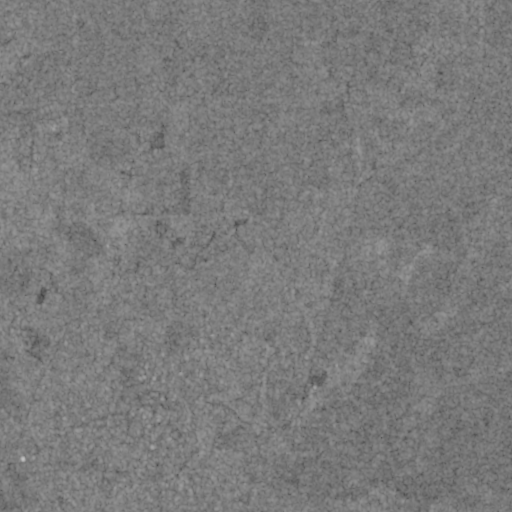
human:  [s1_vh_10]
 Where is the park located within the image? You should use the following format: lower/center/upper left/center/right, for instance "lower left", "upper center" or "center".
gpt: The park is located in the lower left of the image.
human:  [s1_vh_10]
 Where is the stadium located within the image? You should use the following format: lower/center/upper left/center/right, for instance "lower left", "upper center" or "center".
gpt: The stadium is located in the lower left of the image.
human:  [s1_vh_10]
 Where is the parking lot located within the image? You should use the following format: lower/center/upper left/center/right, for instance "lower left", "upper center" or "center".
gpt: There is no parking lot in the image.

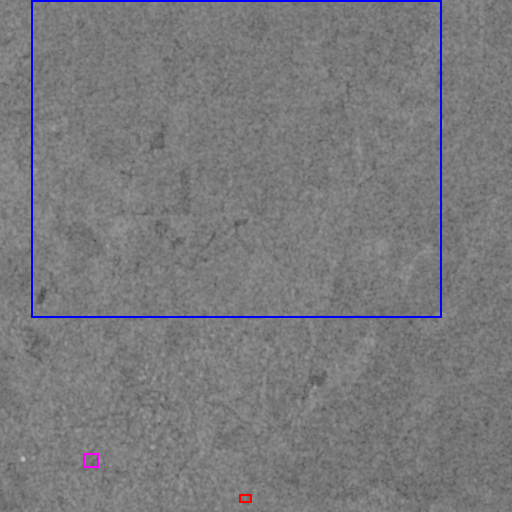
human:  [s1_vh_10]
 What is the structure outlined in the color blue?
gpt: The structure outlined in blue is a crop field.
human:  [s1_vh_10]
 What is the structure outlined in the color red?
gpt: The structure outlined in red is a park.
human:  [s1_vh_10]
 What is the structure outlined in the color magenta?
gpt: The structure outlined in magenta is a stadium.
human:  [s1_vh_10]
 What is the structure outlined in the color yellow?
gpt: There is no yellow outline.